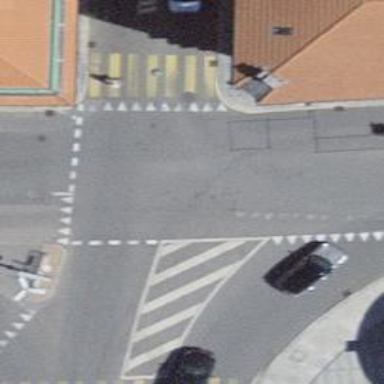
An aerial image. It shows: Road with traffic signals.